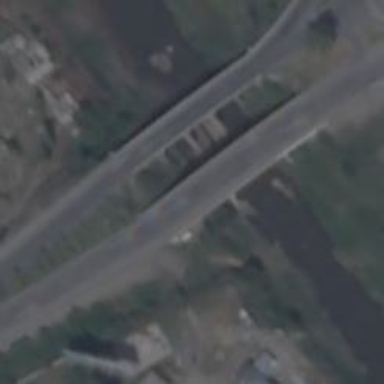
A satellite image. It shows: Primary highway crossing over bridge.